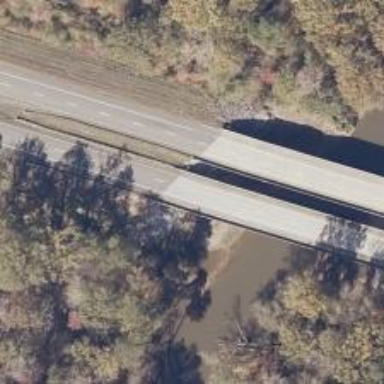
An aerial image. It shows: Trunk highway bridge with dual carriageway.